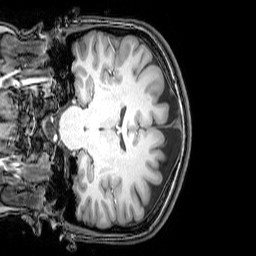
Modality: T1w
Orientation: coronal
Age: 24
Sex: female
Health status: healthy
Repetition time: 0.081 s
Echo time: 0.037 s